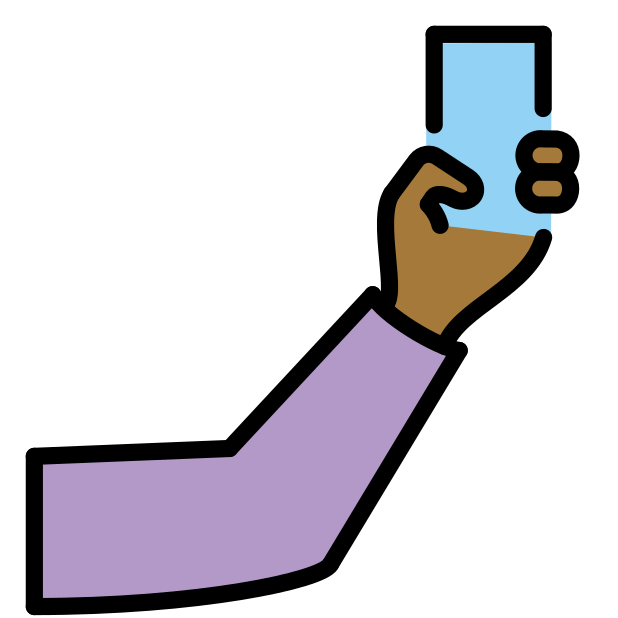
selfie: medium-dark skin tone